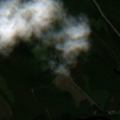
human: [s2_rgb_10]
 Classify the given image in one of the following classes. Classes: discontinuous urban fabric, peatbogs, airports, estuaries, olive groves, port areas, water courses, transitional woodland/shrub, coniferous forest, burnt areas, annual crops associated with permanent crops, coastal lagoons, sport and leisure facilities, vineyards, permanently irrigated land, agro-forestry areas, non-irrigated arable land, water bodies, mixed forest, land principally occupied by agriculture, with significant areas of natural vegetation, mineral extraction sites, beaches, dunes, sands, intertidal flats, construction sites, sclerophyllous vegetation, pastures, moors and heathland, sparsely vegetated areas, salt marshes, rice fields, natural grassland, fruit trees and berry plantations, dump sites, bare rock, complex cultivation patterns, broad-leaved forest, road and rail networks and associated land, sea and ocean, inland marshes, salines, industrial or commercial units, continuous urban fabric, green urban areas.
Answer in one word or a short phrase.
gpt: coniferous forest, mixed forest, transitional woodland/shrub